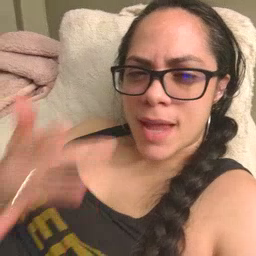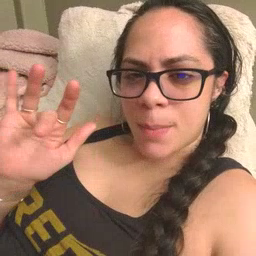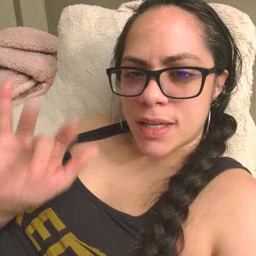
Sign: empty